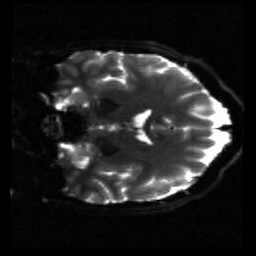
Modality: sbref
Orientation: coronal
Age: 19
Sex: female
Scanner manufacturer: siemens
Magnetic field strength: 3 T
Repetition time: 3.23 s
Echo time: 0.0892 s